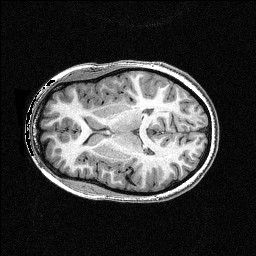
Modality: T1w
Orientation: axial
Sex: female